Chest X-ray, AP view. Patient: 42 years old, sex M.
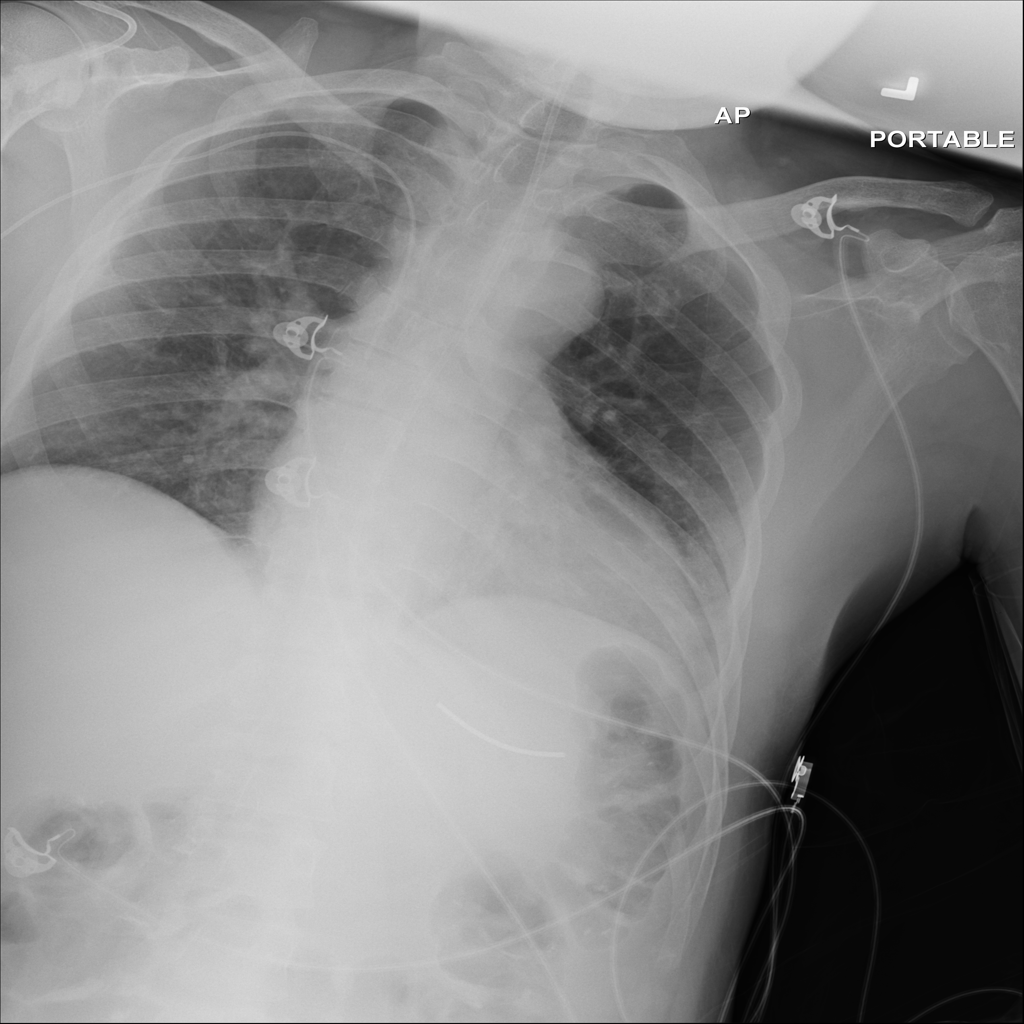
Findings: No Finding